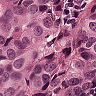
Metastatic tissue present: yes